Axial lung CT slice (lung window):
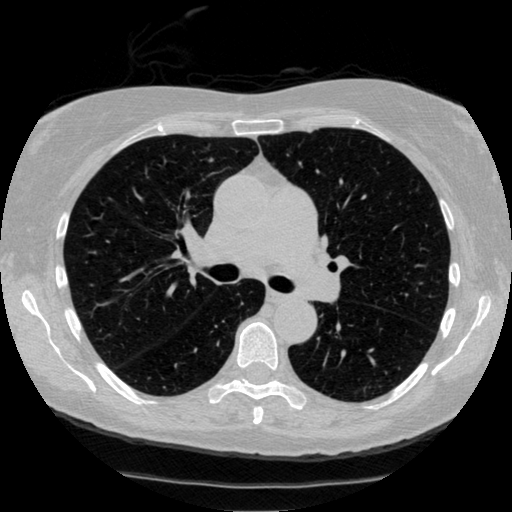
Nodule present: no